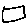
Label: square